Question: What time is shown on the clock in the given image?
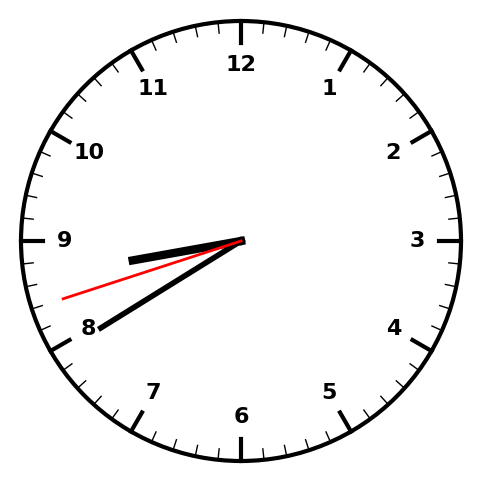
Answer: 08:39:42